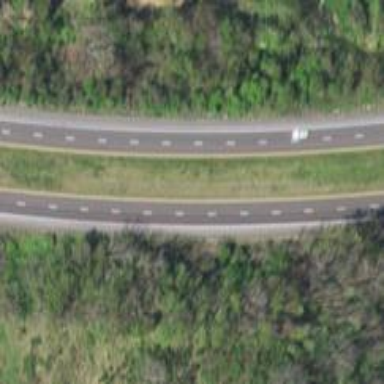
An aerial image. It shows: Asphalt motorway.